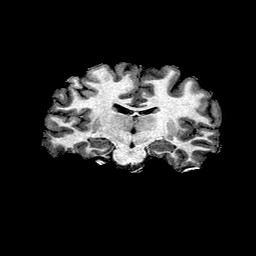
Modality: T1w
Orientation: sagittal
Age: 22
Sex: female
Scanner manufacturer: ge
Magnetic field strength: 3 T
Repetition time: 7.66 s
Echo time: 0.003476 s